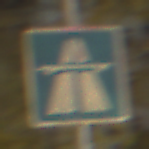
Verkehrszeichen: Autobahn
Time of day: Night
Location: Outdoor (Urban)
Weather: Clear
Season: NotSpecified
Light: Artificial